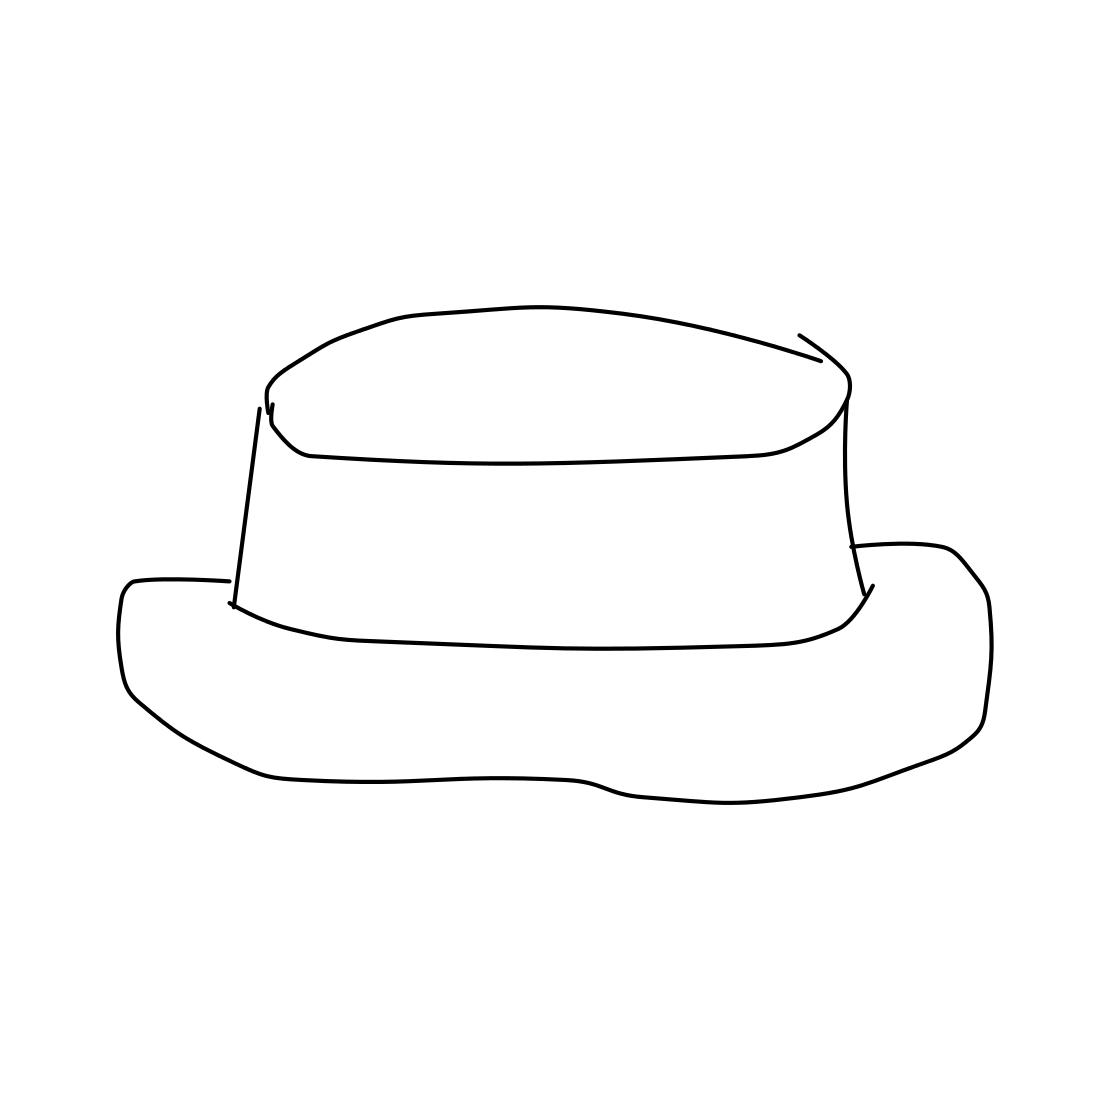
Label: hat